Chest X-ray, PA view. Patient: 74 years old, sex F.
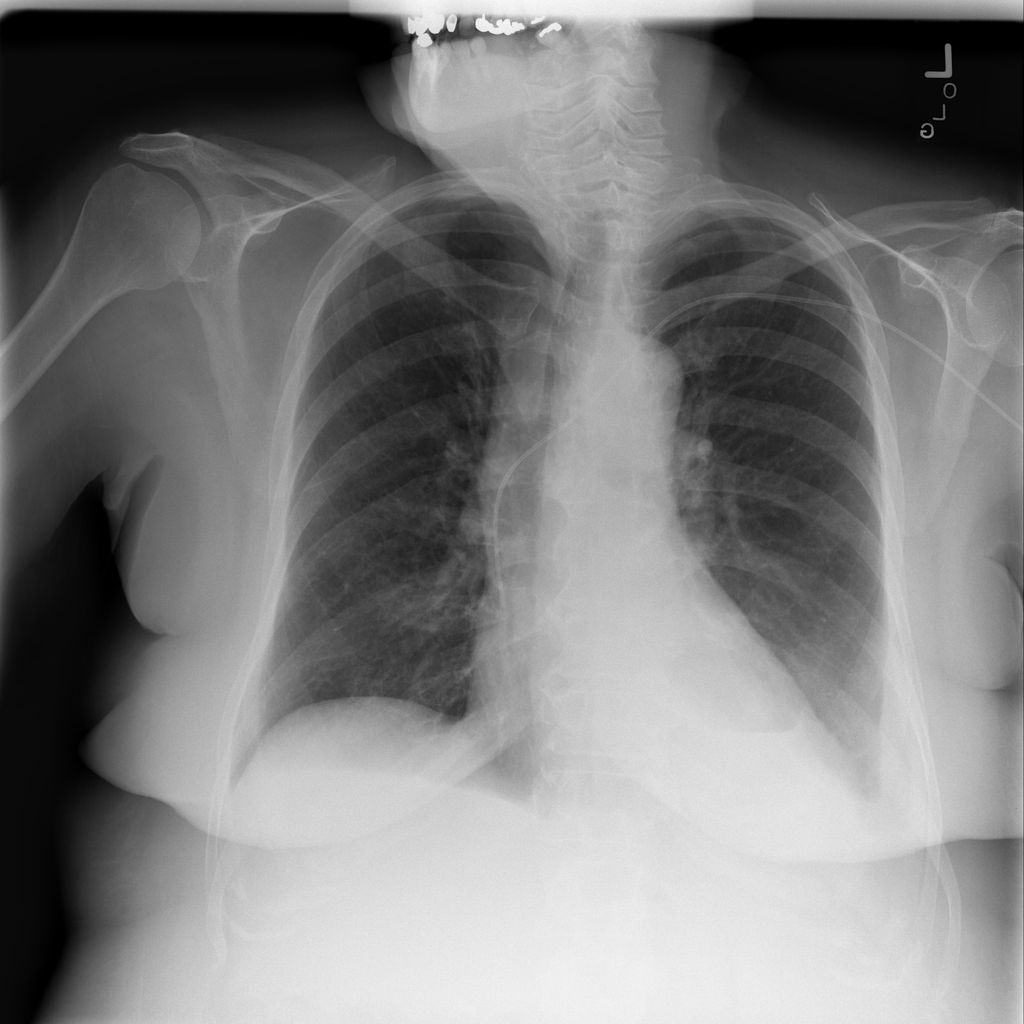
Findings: Effusion